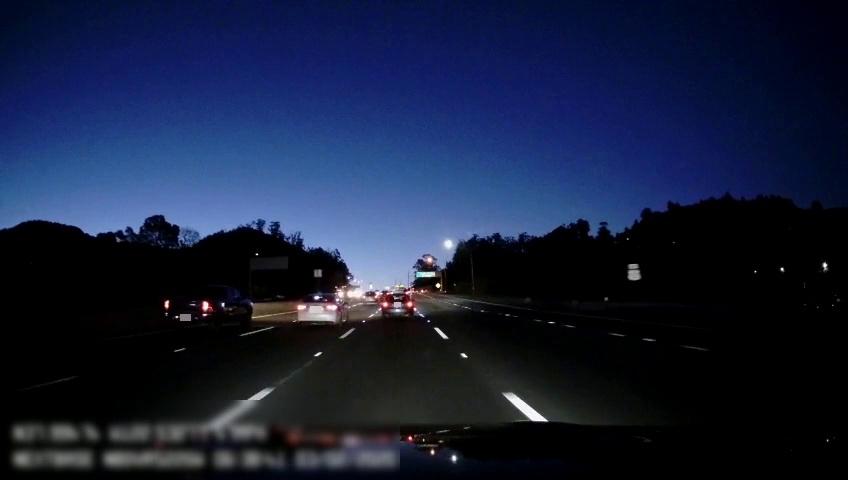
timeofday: Night
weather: Other
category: Drivable Space
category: Vehicles | SUV
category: Vehicles | Car
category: Vehicles | Truck
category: Vehicles | Car
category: Lanes | Alternate Lane
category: Lanes | Alternate Lane
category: Lanes | Current Lane
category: Lanes | Current Lane
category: Lanes | Alternate Lane
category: Lanes | Alternate Lane
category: Traffic | Signs
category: Traffic | Signs